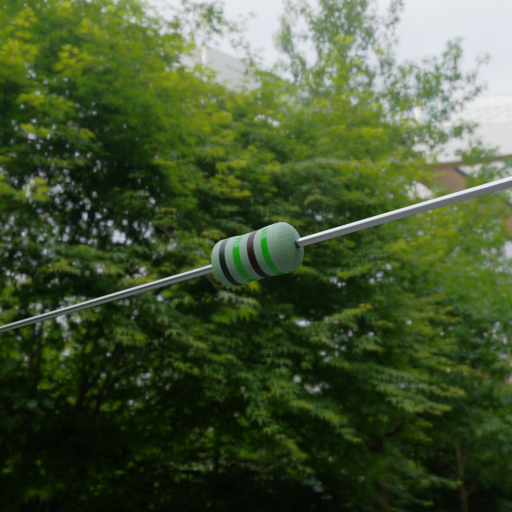
Resistor colour bands (in order): black, green, black, green